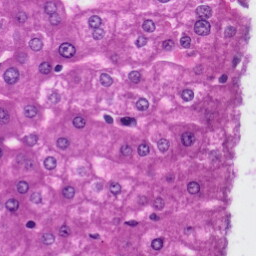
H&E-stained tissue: Liver